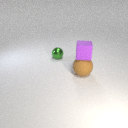
large brown rubber sphere in front of small green metal sphere